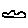
Label: cloud